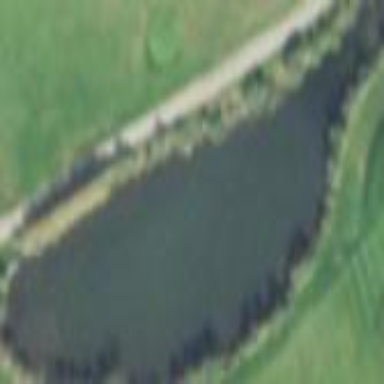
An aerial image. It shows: Water hazard on golf course. The hazard is natural water feature.